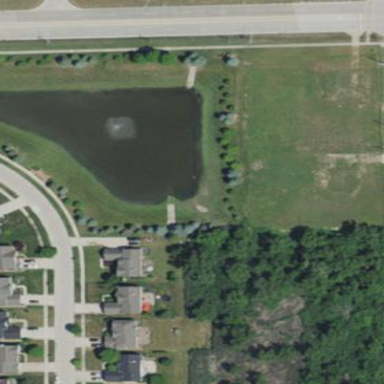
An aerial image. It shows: Pond surrounded by natural water.